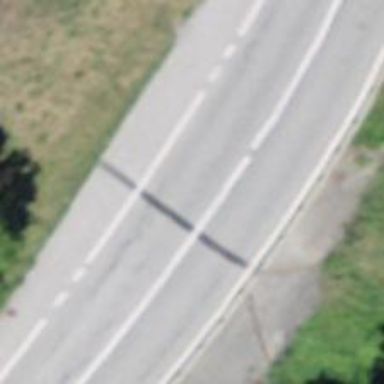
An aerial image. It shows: Secondary road.